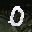
Label: 0